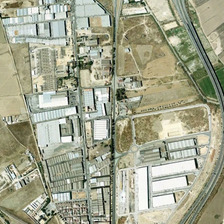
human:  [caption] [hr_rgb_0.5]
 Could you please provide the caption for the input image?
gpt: many buildings and some bareland are in an industrial area .

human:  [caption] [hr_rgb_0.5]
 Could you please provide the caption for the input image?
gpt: many buildings and some bareland are in an industrial area .

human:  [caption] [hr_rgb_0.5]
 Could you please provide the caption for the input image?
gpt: many buildings and some bareland are in an industrial area .

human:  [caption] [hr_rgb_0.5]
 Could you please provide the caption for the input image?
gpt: many buildings and some bareland are in an industrial area .

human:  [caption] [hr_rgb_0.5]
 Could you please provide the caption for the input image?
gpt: many buildings and some bareland are in an industrial area .